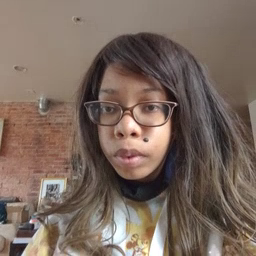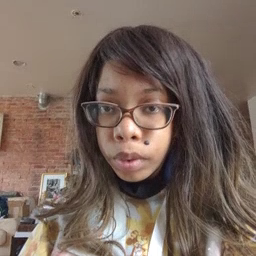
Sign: uncle